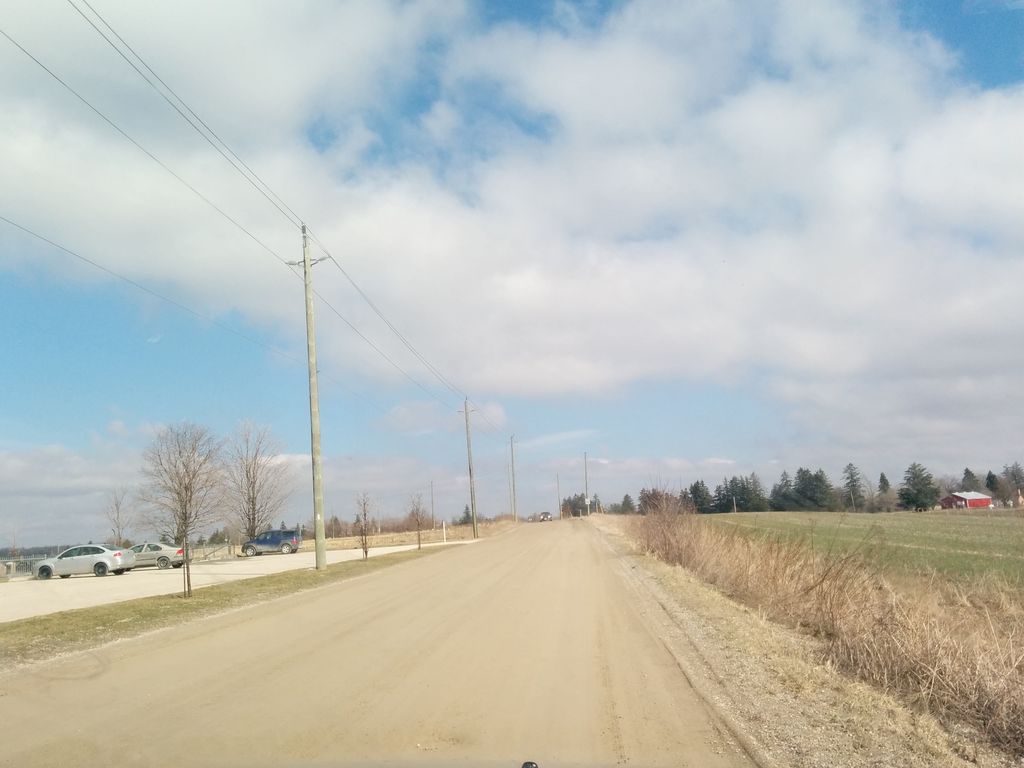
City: kitchener-waterloo